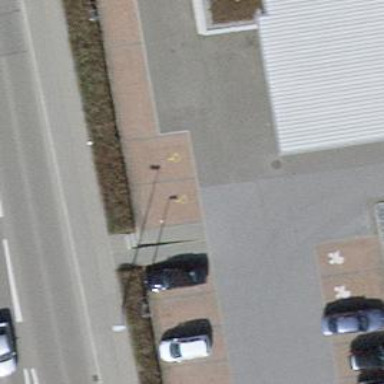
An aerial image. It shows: Asphalt parking aisle along service road.